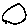
Label: circle